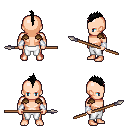
a pixel art fantasy rpg character, male body template, human, light skin, leather shoulder armor, white pants, black mohawk hairstyle, white cloth bracers, spear, four views (front, back, left, right), 2x2 character sprite sheet, small pixel art, hard edges, no anti-aliasing